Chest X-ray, PA view. Patient: 58 years old, sex F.
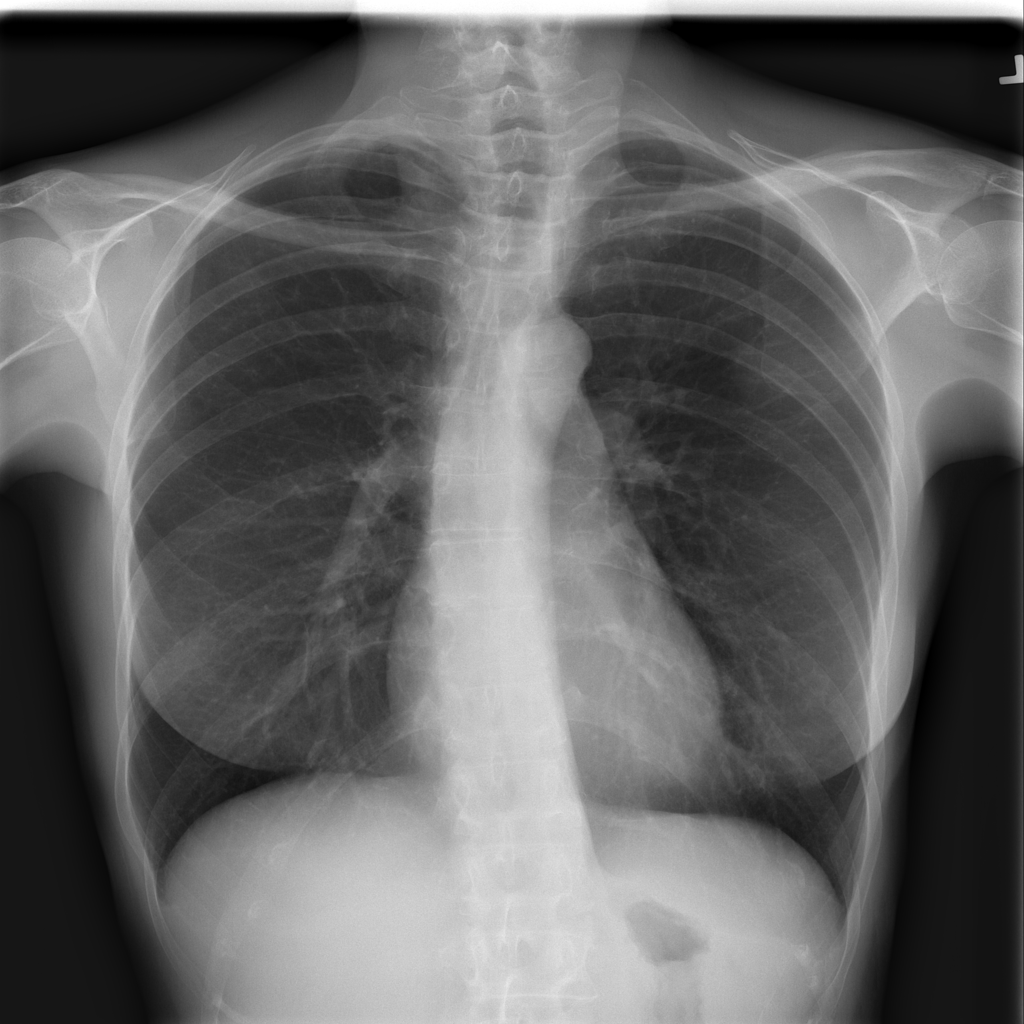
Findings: No Finding